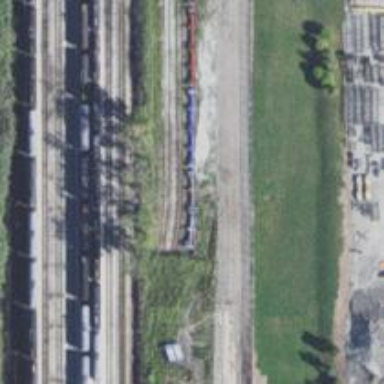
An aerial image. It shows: Abandoned railway yard.